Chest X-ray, AP view. Patient: 47 years old, sex F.
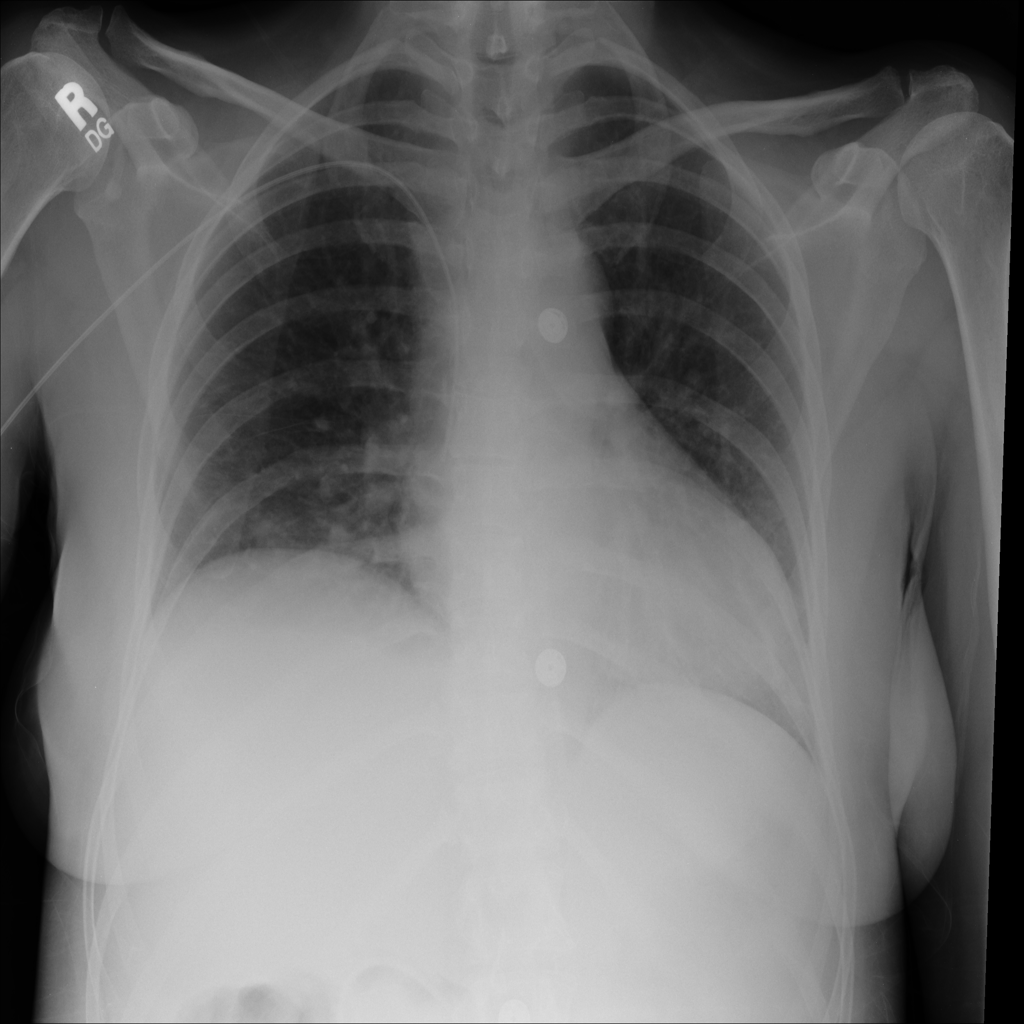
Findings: Effusion